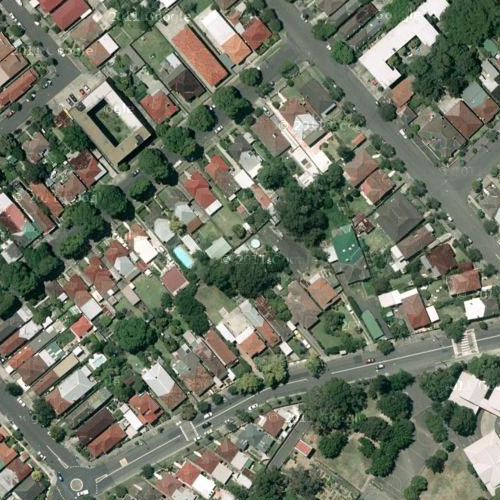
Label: sydney